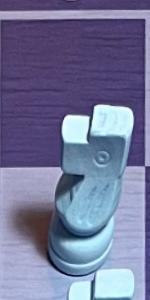
Label: Knight_White